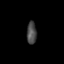
Tissue: skin
Cell type: Others
Senescence score: 0.7273
Nuclear area (px): 215
Mean DAPI intensity: 72.498